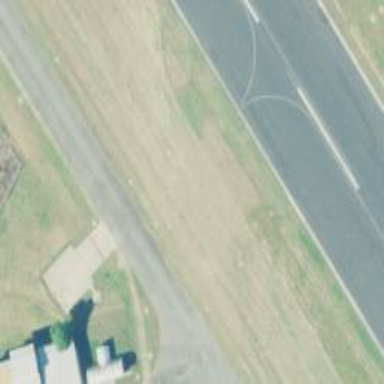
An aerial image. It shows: Image of taxiway at airport.